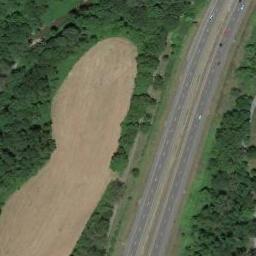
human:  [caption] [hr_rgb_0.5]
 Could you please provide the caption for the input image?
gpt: There are large green forests and yellow bare land around the freeway .

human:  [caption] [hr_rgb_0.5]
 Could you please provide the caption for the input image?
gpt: There are many cars on the lower left side of the highway .

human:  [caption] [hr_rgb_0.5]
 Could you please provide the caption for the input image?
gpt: The freeway is between the bare land and some trees .

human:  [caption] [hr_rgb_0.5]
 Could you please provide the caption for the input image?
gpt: A straight freeway goes through the forest with a clearing .

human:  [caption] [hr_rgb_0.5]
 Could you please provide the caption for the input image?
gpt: There are many green trees and a brown bare land beside the freeway .